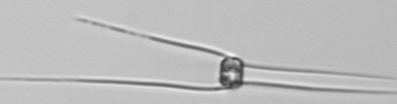
Label: Chaetoceros_danicus